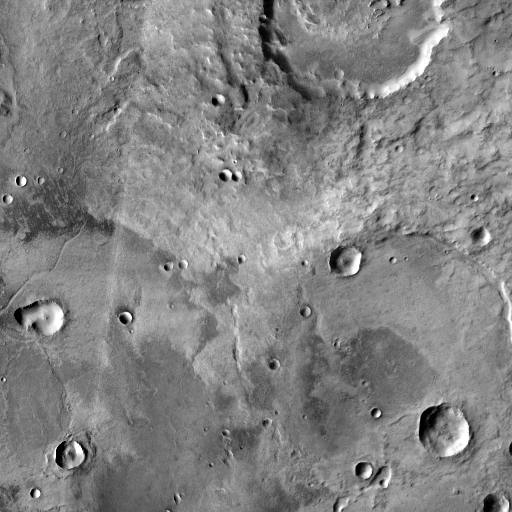
Crater classes present: Background, Other, Layered, Buried, Secondary